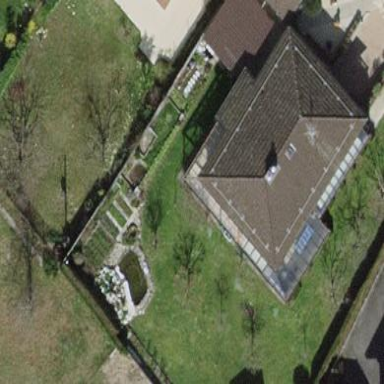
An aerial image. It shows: Garden surrounded by fence.